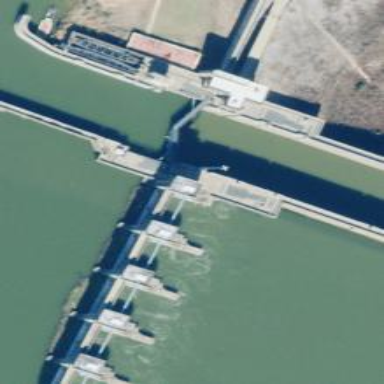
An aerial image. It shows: Dam along waterway.